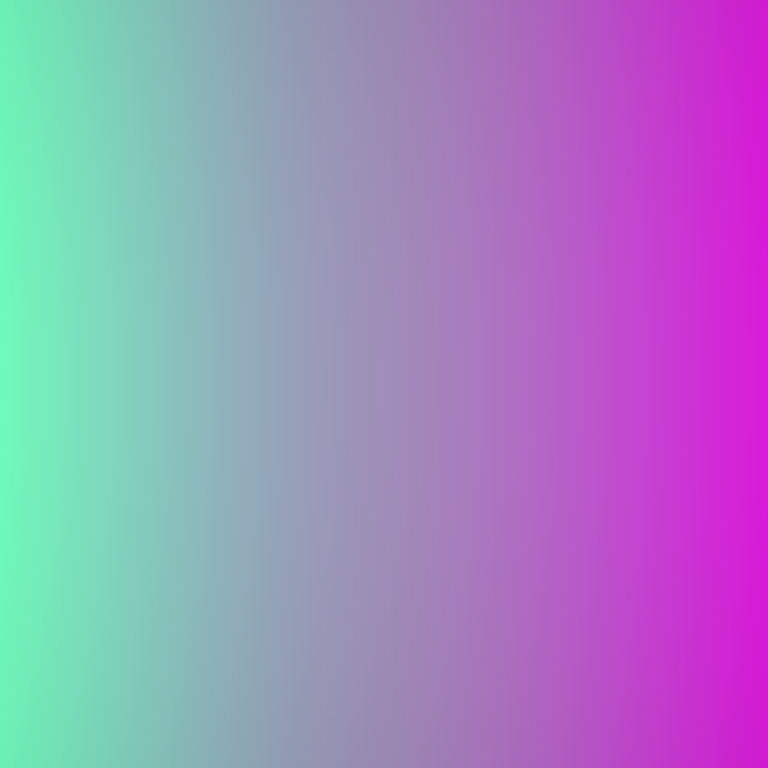
Abstract light effect, smooth gradient from soft green to vibrant magenta, calm atmosphere, diffuse light, no room, no furniture, no objects.